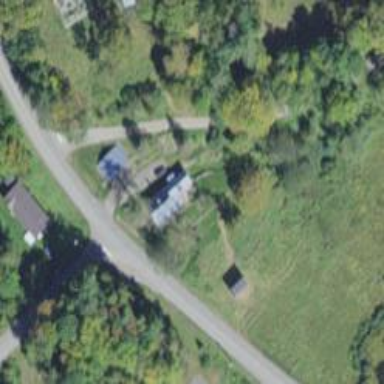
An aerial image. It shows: Driveway.